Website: home-depot
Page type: customer-info-address
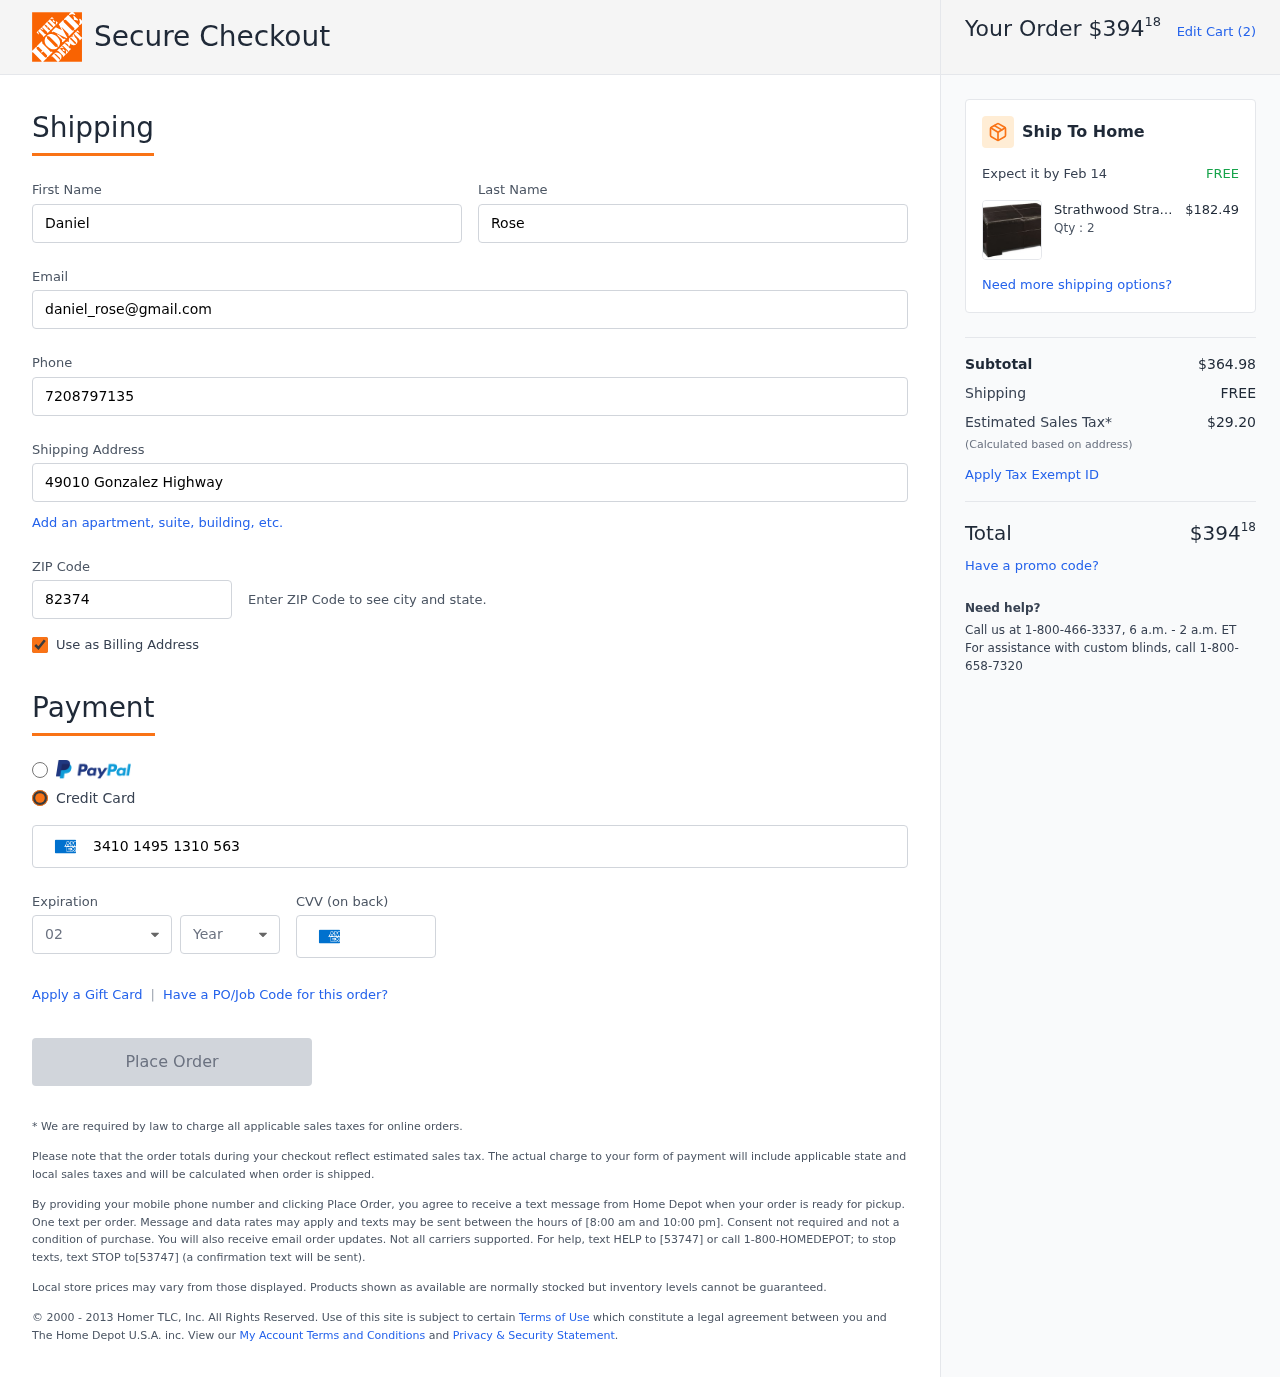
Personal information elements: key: PII_CARD_CVV
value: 3780
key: PII_CARD_EXPIRY_MONTH
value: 02
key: PII_CARD_EXPIRY_YEAR
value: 30
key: PII_CARD_NUMBER
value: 3410 1495 1310 563
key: PII_EMAIL
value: daniel_rose@gmail.com
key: PII_FIRSTNAME
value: Daniel
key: PII_LASTNAME
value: Rose
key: PII_PHONE
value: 7208797135
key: PII_POSTCODE
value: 82374
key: PII_STREET
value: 49010 Gonzalez Highway
Product elements: key: PRODUCT1_BRAND
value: Strathwood
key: PRODUCT1_NAME
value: Strathwood Aspen Leather Ottoman, Brown
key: PRODUCT1_NAME
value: Strathwood Aspen Lea...
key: PRODUCT1_PRICE
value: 182.49
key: PRODUCT1_QUANTITY
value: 2
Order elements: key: ORDER_TOTAL
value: $39418
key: ORDER_NUM_ITEMS
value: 2
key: ORDER_DELIVERY_DATE
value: Feb 14
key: ORDER_SUBTOTAL
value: $364.98
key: ORDER_SHIPPING_COST
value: FREE
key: ORDER_TAX
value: $29.20